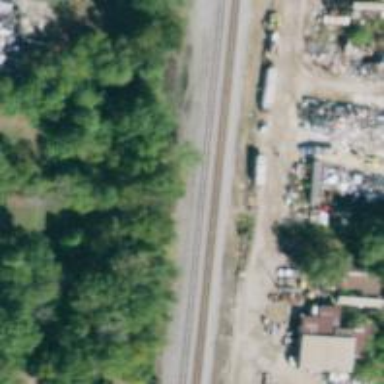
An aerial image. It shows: Disused railway spur line.